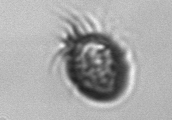
Label: Ciliophora